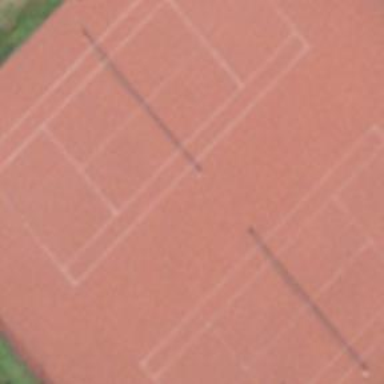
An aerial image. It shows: Tennis court in leisure pitch.